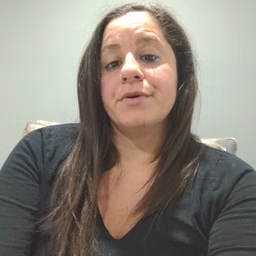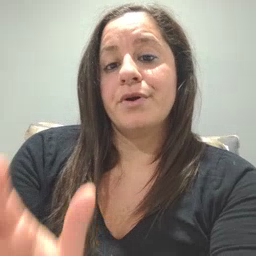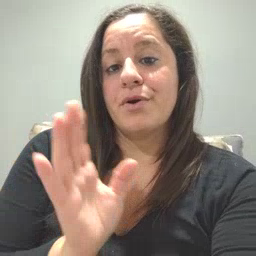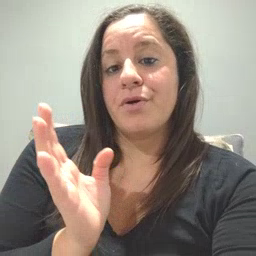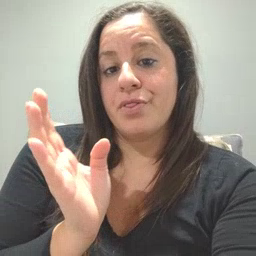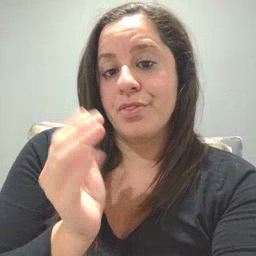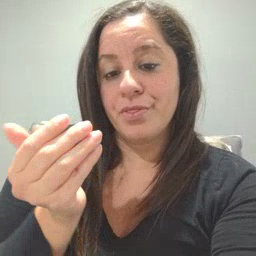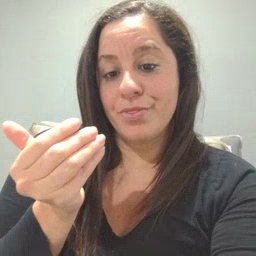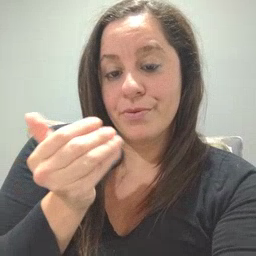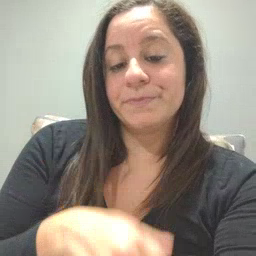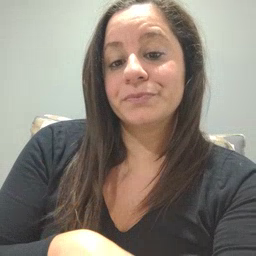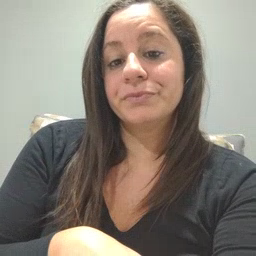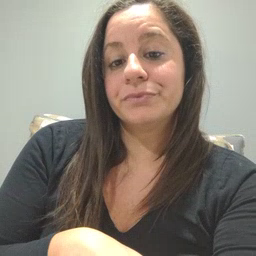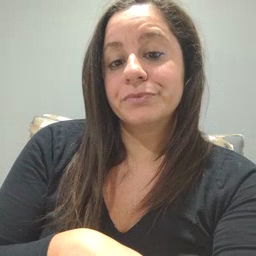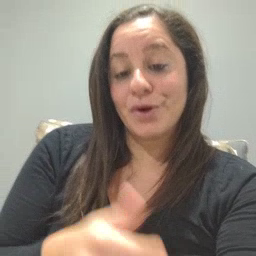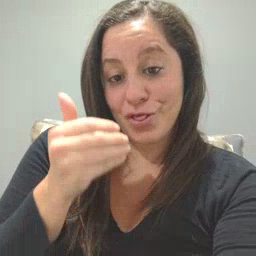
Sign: close